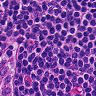
Metastatic tissue present: no